Field crop: maize
Growth stage: 2
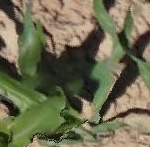
Species: maize